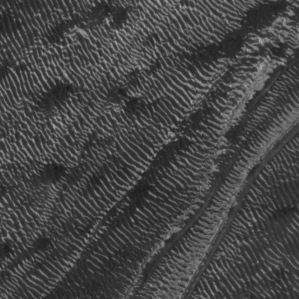
Label: frost